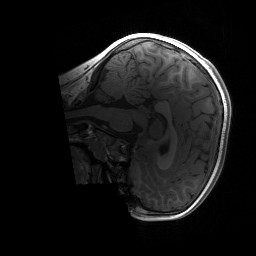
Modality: T1w
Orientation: sagittal
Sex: female
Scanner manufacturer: siemens
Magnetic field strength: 3 T
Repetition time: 1.9 s
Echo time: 0.00243 s